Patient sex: M
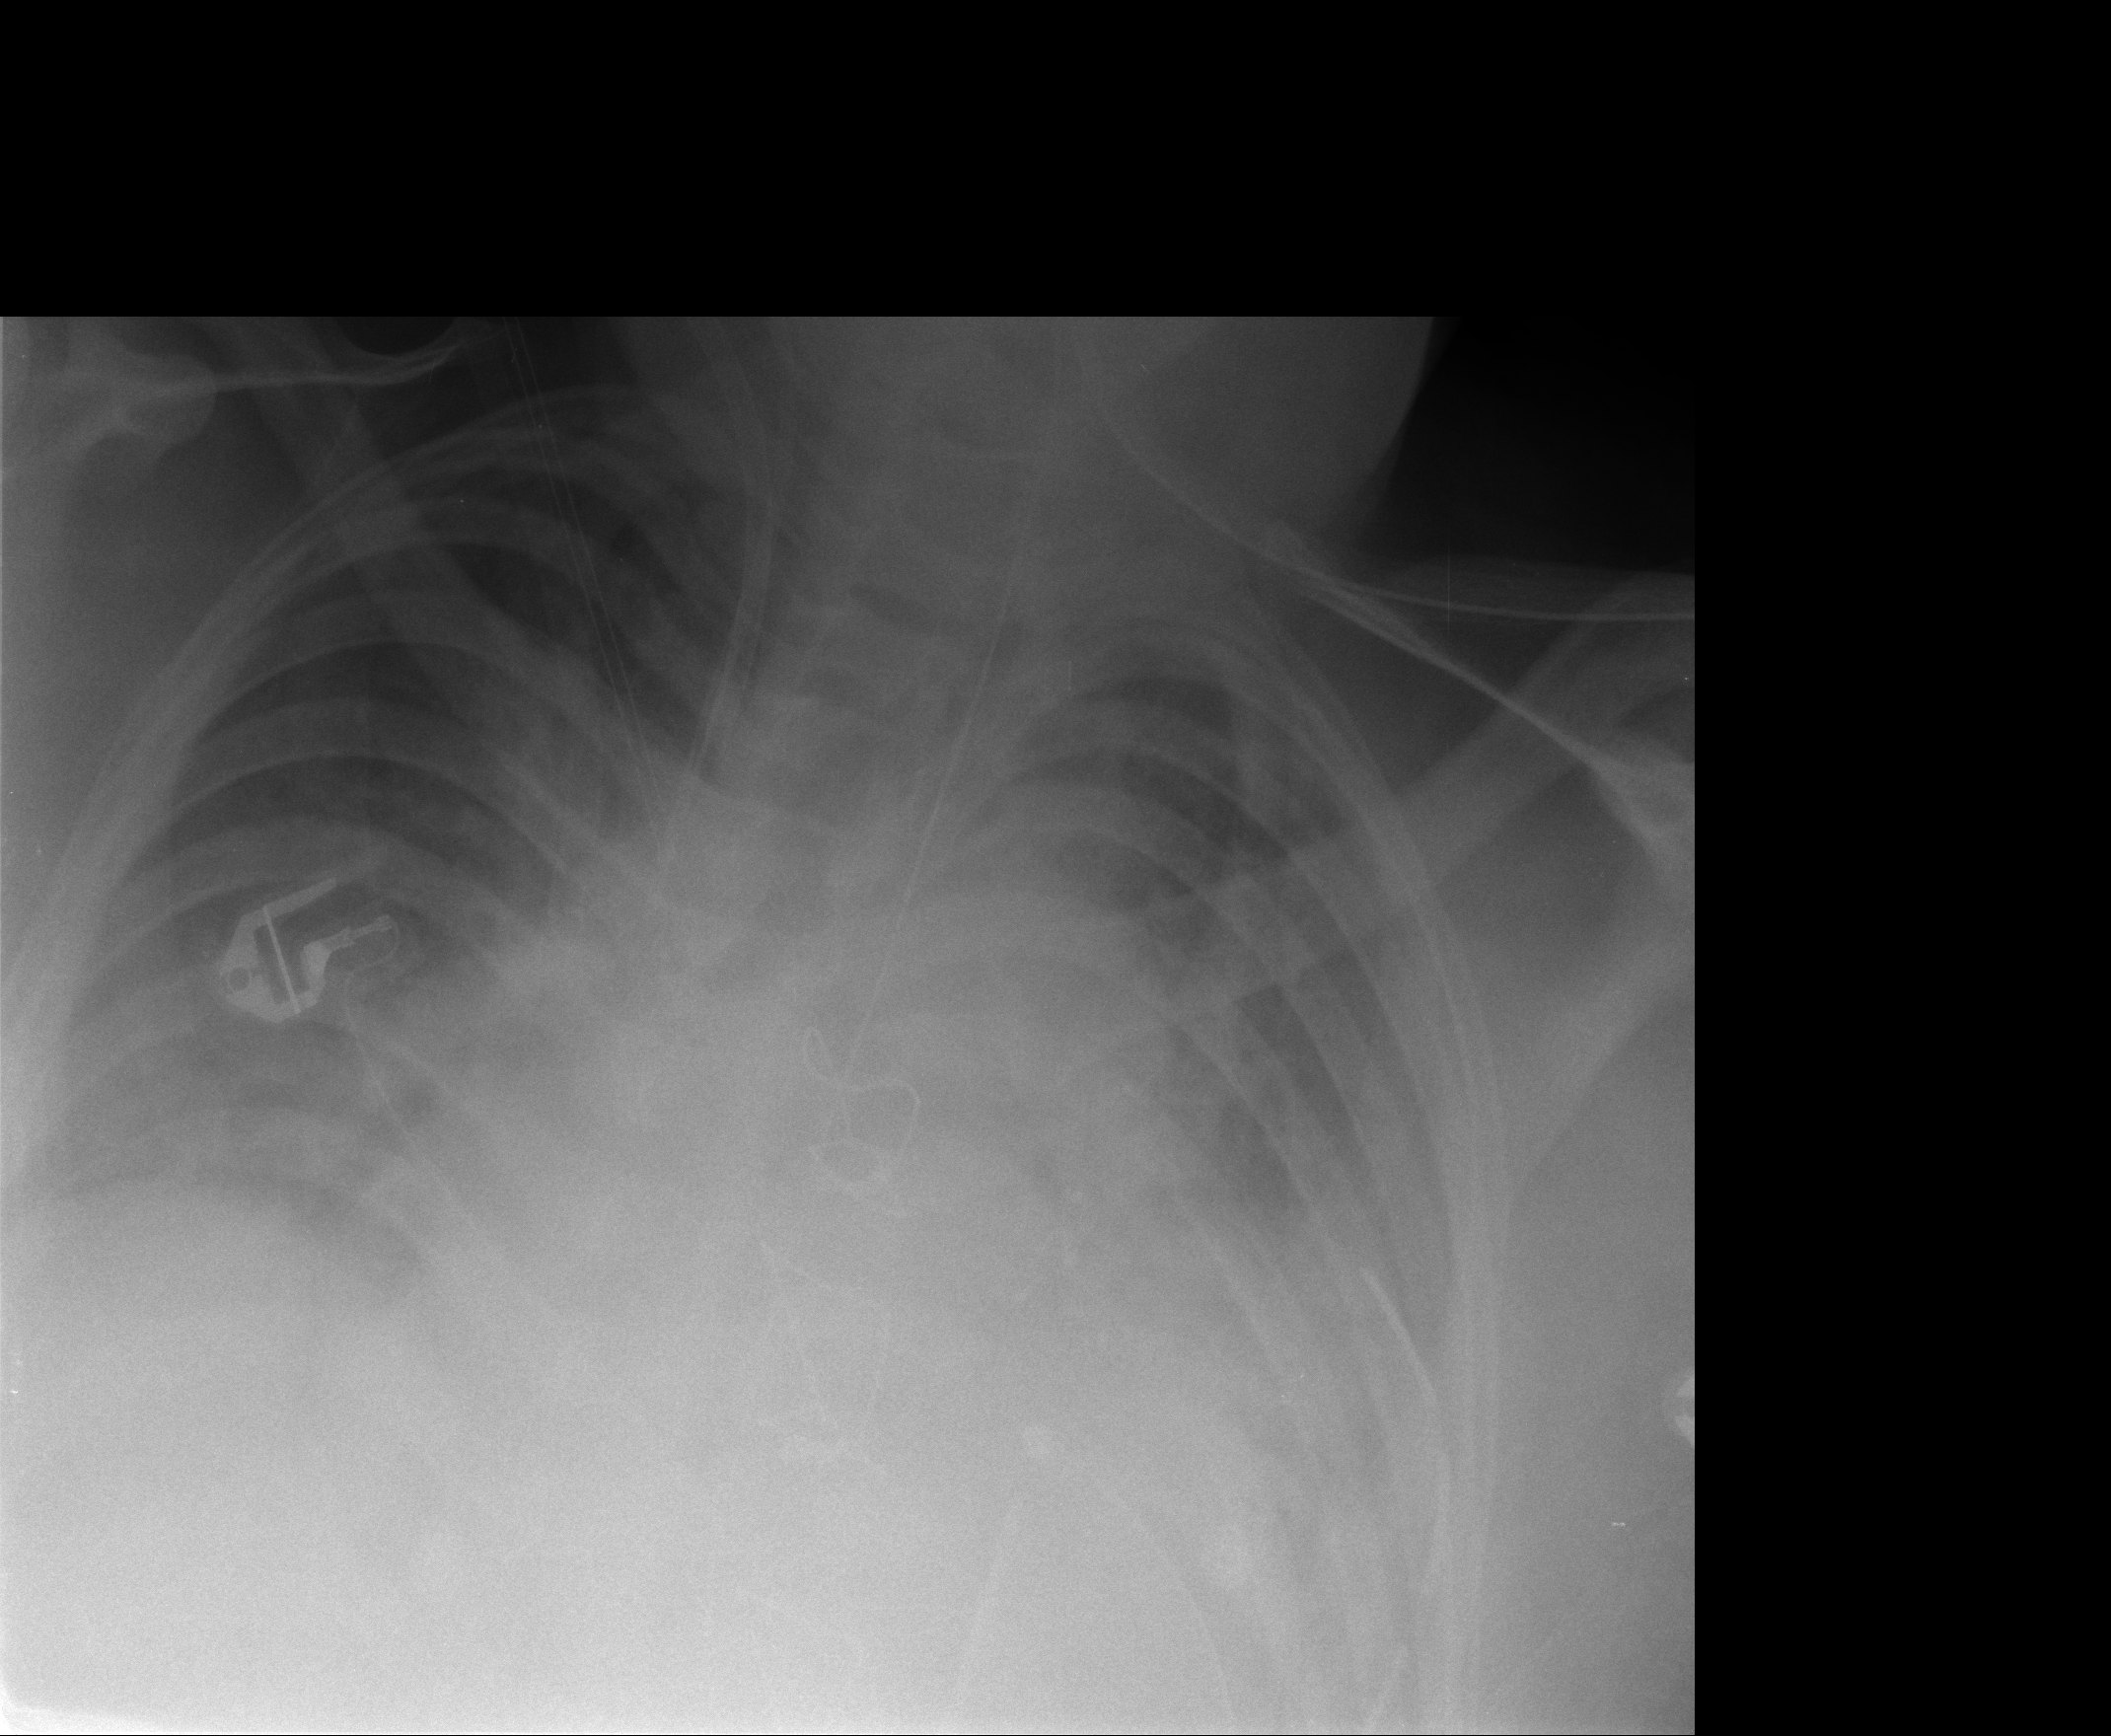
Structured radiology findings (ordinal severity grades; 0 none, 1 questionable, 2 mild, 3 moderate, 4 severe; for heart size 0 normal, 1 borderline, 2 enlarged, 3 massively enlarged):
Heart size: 2
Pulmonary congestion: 2
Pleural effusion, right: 1
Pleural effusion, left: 1
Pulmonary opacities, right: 0
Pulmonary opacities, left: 1
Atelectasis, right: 2
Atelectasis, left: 2